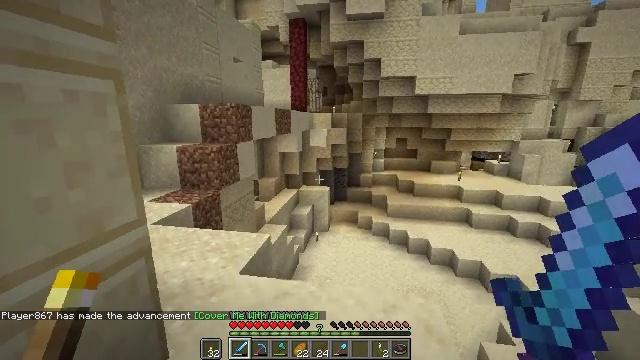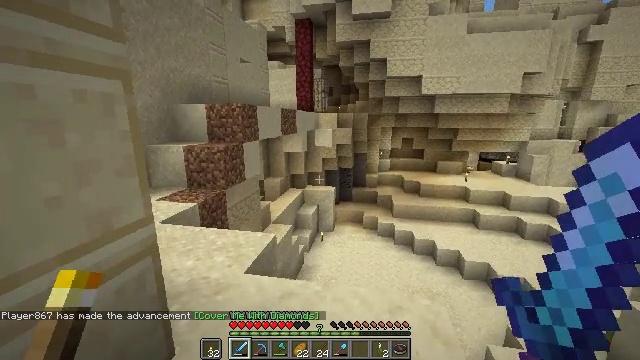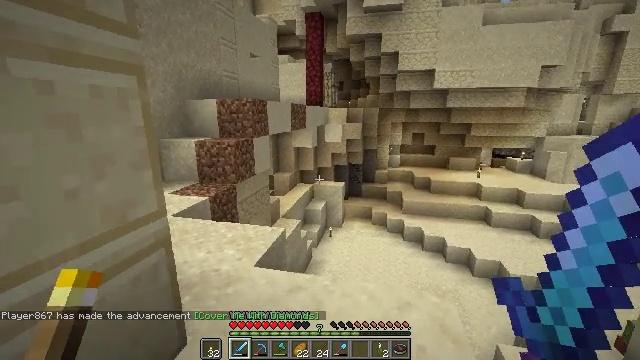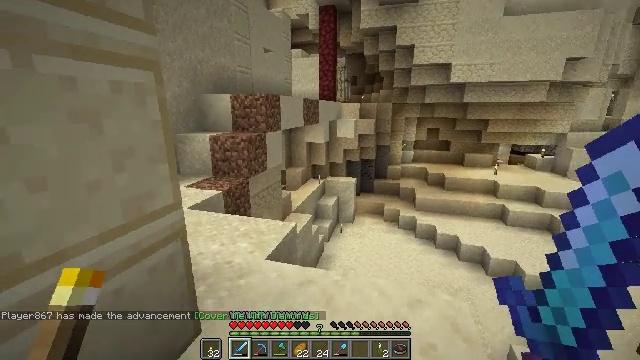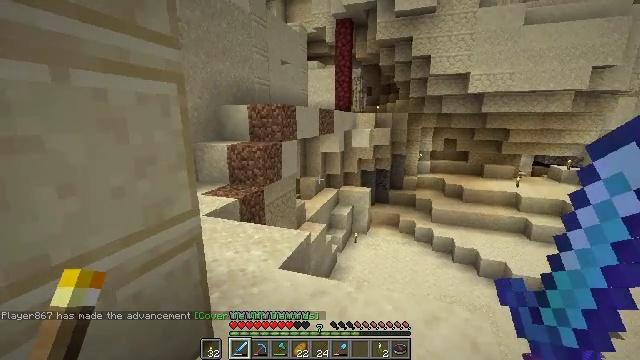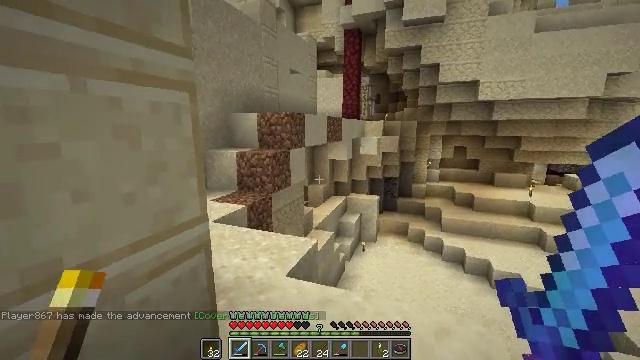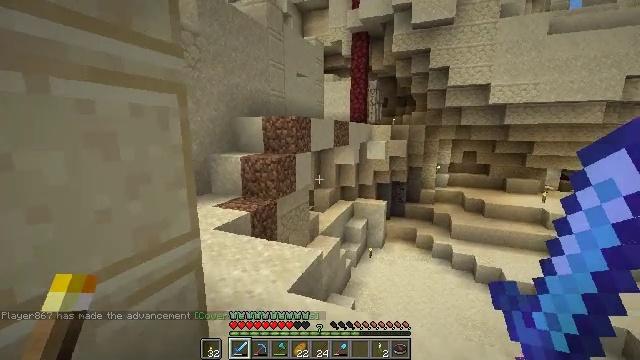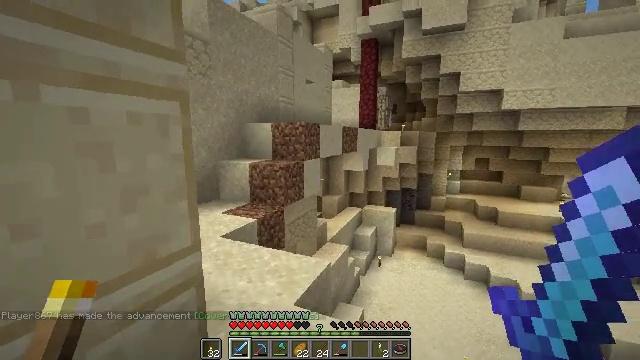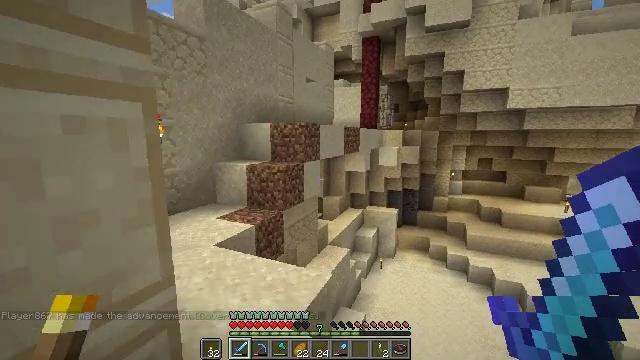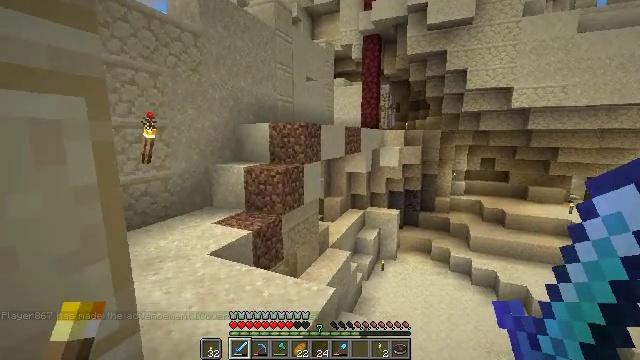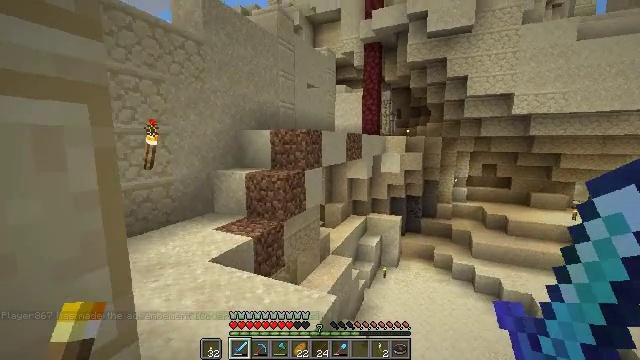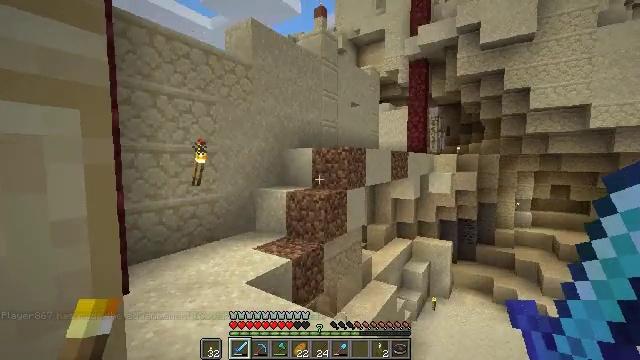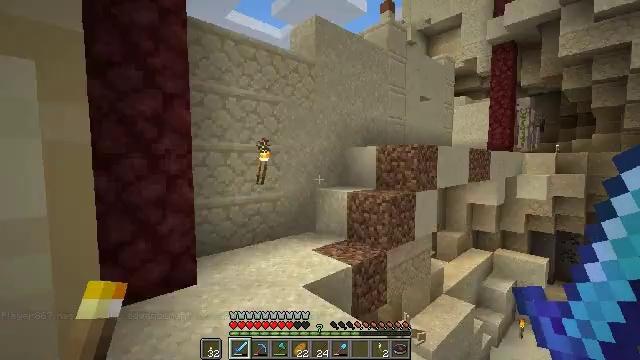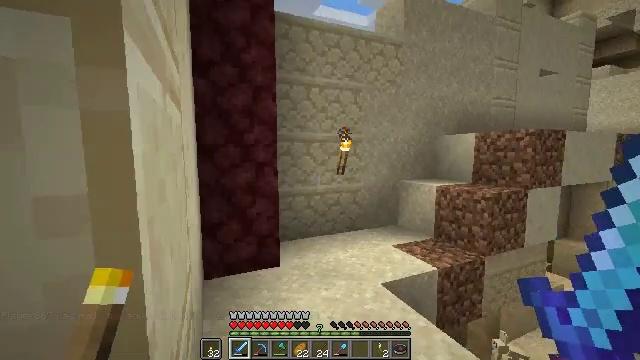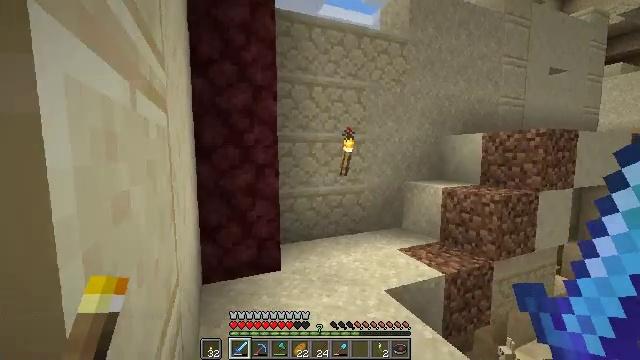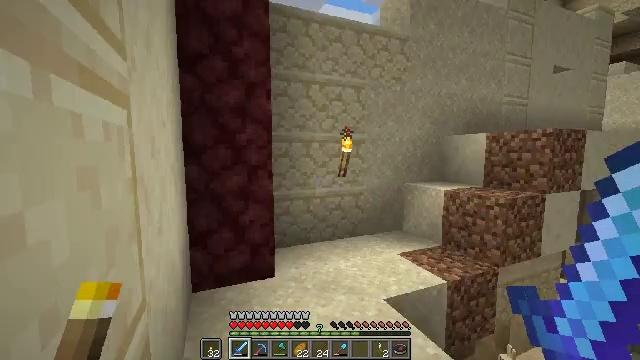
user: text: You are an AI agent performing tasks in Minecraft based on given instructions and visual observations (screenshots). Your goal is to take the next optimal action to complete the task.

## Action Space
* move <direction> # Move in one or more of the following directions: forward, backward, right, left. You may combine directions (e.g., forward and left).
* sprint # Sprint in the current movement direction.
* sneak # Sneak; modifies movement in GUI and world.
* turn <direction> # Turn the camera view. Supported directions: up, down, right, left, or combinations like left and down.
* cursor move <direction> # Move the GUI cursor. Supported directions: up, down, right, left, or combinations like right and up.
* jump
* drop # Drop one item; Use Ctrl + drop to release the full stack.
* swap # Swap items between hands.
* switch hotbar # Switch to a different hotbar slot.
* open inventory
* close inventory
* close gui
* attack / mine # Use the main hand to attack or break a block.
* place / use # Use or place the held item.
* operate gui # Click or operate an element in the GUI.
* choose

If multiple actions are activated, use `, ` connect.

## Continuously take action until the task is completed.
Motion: motion action
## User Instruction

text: Recycle the white glazed terracotta block.
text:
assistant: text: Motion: turn left
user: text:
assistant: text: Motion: turn left and down
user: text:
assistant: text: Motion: turn left and down
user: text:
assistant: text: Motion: turn left and up
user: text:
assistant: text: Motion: move forward, turn left and up
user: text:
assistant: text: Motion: move forward, turn left
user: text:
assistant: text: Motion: move forward, turn left and up
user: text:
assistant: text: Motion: move forward
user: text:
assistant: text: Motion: move forward
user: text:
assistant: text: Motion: move forward, turn up
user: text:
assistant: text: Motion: move forward, turn left and up
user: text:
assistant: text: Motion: move forward, turn left
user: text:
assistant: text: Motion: move forward, turn left and down
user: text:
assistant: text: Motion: move forward
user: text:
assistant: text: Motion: move forward
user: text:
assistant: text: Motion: move forward
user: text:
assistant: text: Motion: move forward
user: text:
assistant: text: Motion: move forward
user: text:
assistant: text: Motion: no_op
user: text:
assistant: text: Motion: no_op
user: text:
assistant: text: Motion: no_op
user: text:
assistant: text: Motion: move forward
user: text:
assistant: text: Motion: move forward
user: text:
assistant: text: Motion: move forward, turn right
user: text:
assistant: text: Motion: move forward, turn right and up
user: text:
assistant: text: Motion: move forward, turn right
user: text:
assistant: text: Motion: move forward, turn right and down
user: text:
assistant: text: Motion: move forward, turn right and down
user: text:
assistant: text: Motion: move forward, turn right
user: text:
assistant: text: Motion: move forward, turn right and up